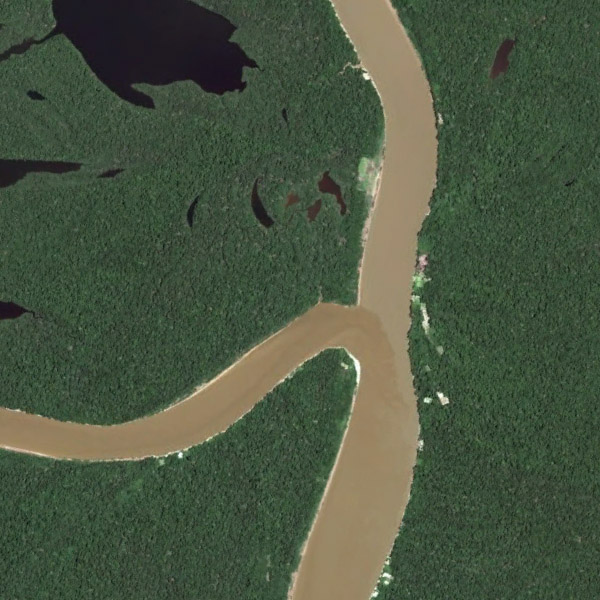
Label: River